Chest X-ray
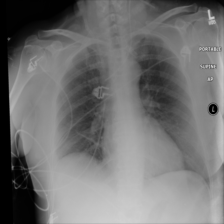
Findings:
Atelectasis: negative
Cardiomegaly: negative
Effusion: negative
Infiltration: negative
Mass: negative
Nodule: negative
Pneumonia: negative
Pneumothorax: negative
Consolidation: negative
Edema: negative
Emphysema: negative
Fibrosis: negative
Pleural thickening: negative
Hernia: negative